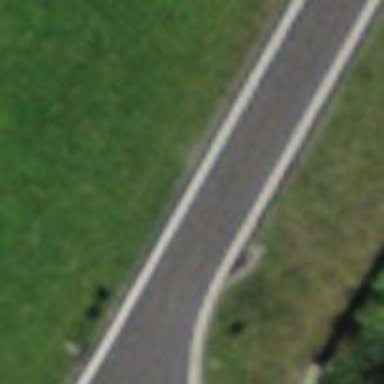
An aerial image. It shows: Secondary link road with asphalt surface.